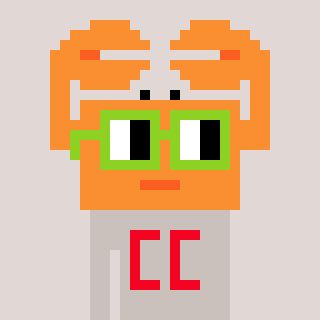
a pixel art character with square light green glasses, a crab-shaped head and a foggrey-colored body on a warm background